Aerial crown-view tile of a tropical tree (Barro Colorado Island, Panama), acquired 20250715:
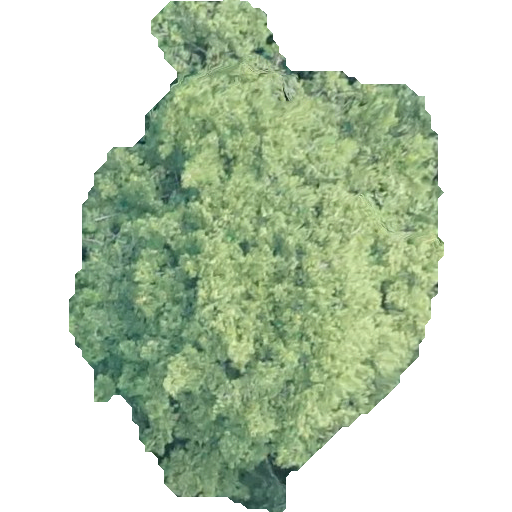
Species: Virola surinamensis
GBIF accepted scientific name: Virola surinamensis
Crown area: 193.511 m²